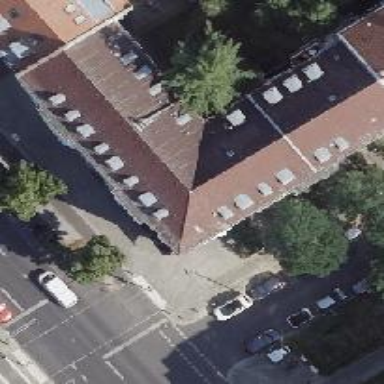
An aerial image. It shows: Restaurant.